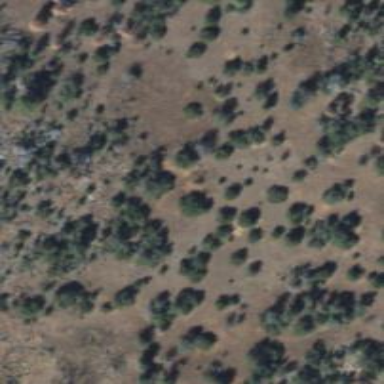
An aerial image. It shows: Patch of scrub vegetation.